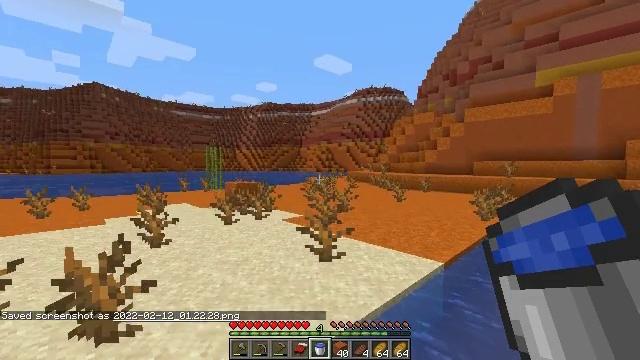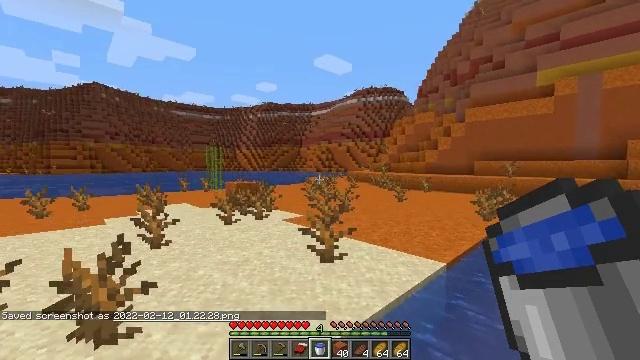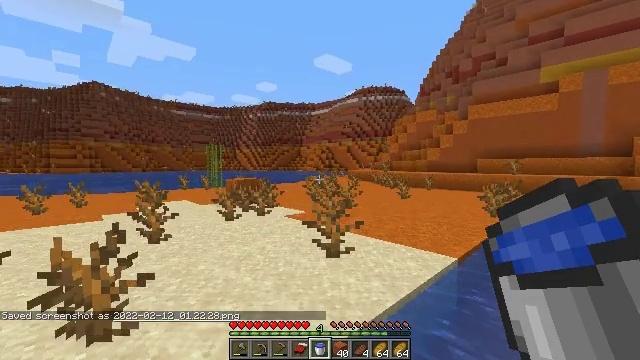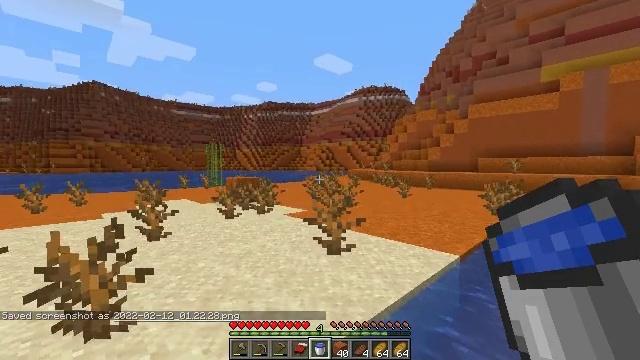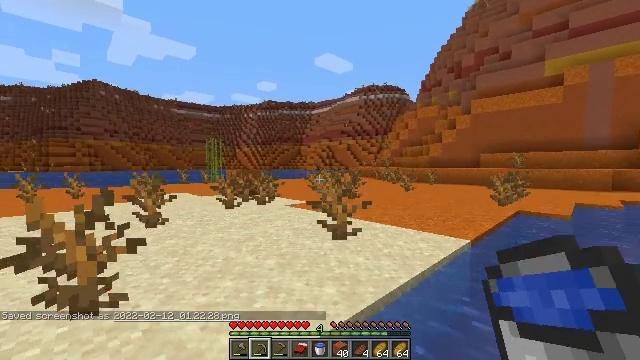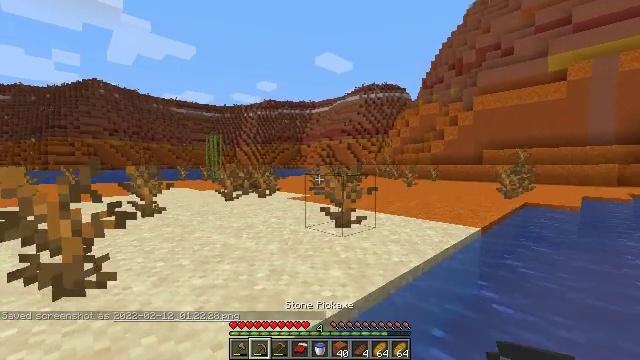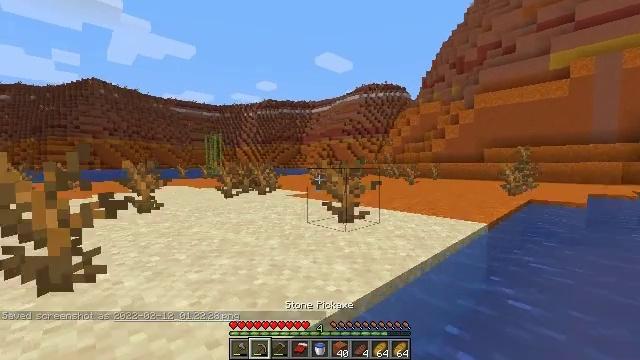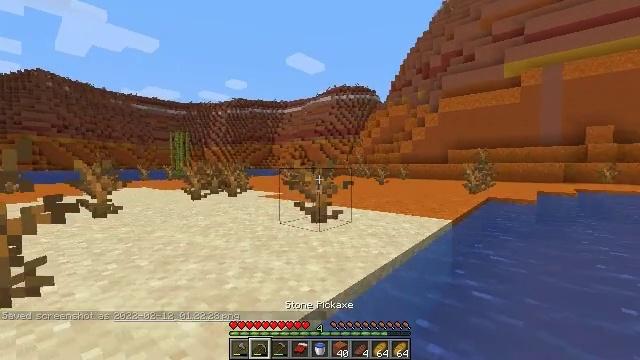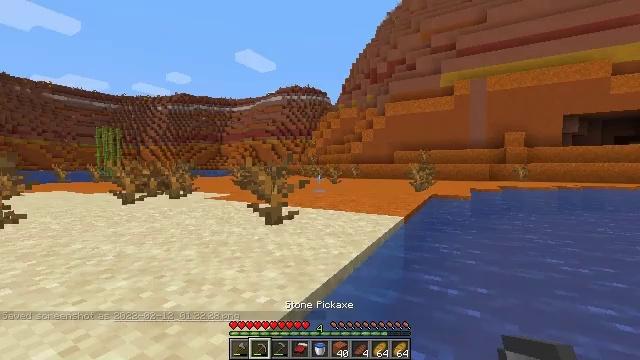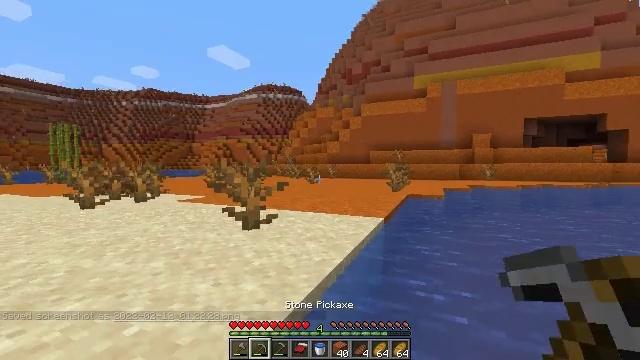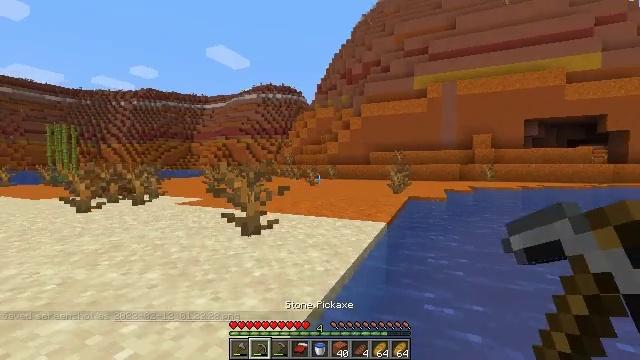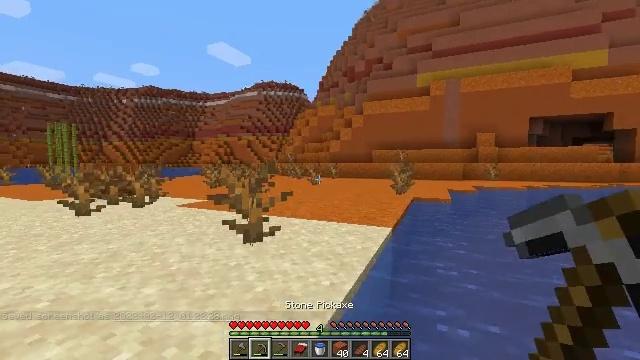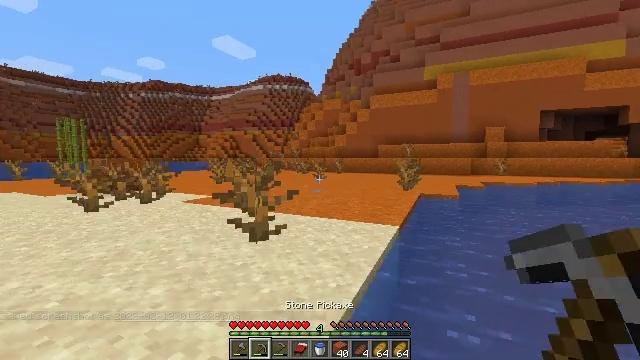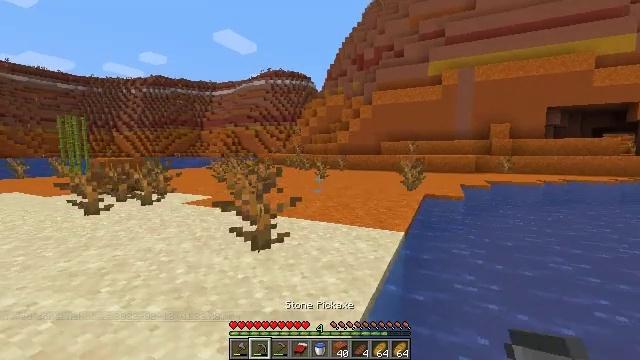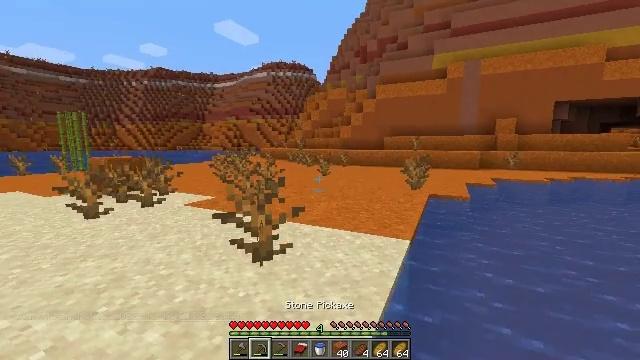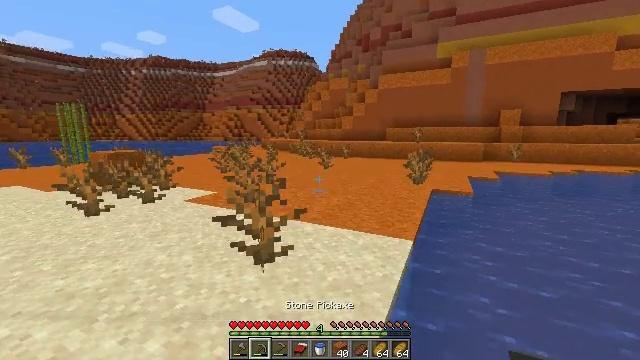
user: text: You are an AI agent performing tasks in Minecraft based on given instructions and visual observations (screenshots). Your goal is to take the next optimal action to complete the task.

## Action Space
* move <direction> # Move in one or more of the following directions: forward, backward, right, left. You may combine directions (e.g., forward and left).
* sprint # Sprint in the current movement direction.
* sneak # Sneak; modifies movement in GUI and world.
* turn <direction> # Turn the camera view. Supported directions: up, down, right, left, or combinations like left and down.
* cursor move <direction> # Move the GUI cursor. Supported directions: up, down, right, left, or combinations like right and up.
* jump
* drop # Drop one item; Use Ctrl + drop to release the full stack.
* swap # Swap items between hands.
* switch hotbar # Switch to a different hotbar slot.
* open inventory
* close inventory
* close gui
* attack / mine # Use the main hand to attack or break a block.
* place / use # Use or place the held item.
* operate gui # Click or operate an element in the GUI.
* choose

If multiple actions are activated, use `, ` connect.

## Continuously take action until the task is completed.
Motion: motion action
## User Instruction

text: Excavate the red sand area.
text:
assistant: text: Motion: move forward, jump
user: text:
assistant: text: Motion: move forward, jump
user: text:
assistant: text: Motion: move forward, jump
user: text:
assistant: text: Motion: move forward, jump, switch to hotbar 2
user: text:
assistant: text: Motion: move forward, jump, switch to hotbar 2
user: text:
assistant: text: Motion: move forward, jump, switch to hotbar 2
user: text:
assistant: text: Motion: move forward, turn right, jump, switch to hotbar 2
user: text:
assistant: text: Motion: move forward, turn right, jump, switch to hotbar 2
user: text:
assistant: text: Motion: move forward, turn right, jump
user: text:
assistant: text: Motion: move forward, jump
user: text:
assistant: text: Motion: move forward, jump
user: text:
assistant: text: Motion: move forward, sprint, turn left and down, jump
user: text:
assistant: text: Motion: move forward, sprint, turn down, jump
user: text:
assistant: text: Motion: move forward, sprint, turn down, jump
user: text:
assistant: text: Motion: move forward, sprint, turn down, jump
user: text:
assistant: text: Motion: move forward, sprint, turn down, jump
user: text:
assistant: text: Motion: move forward, sprint, jump
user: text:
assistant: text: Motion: move forward, sprint, turn down, jump
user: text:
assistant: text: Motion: move forward, sprint, turn right and down, jump
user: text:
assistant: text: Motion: move forward, sprint, turn right and down, jump
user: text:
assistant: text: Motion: move forward, turn right and down, jump
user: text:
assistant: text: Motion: move forward, turn right and down, jump
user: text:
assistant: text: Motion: move forward, jump
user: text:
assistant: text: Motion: move forward, turn right and down, jump
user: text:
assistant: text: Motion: move forward, turn right and down, jump
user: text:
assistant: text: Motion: move forward
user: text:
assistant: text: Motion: move forward
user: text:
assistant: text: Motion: move forward
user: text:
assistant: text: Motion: move forward
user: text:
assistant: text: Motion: move forward, turn down